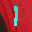
Label: 1